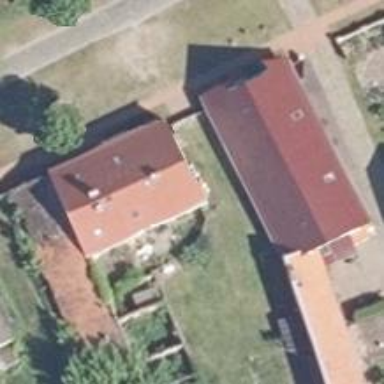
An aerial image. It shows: Building with gabled roof.